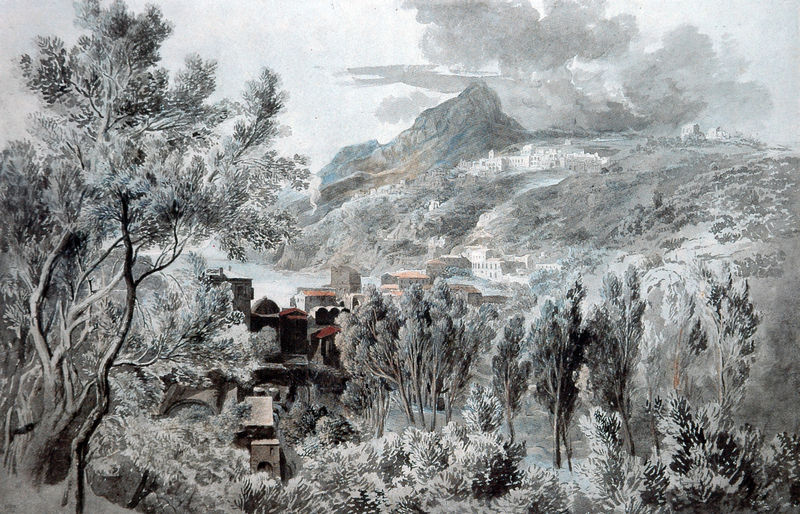
Titel: Vietri am Golf von Salerno
Künstler: Joseph Anton Koch
Standort: Wien
Institution: Akademie der bildenden Künste
Schlagwörter: baum, berg, felsen, gemälde, himmel, meer, schatten, wasser, wolken, aquarell, bäume, grün, landschaft, see, stadt, ufer, äste, fenster, grau, hell, hintergrund, licht, schwarz, skizze, weiss, zeichnung, dach, haus, rot, schnee, wiese, wolke, blass, weit, ast, baumstamm, häuser, hügel, stamm, gebüsch, gewässer, kirche, sträucher, pflanze, pflanzen, rosa, tal, wald, anhöhe, turm, küste, strand, bogen, italien, abhang, berge, fels, gebirge, hang, klippen, dorf, dächer, kahl, monochrom, winter, farblos, kuppel, romantik, tor, bucht, bögen, bergdorf, tusche, burg, türme, vulkan, festung, wälder, flora, kiefer, romantisch, fauna, siedlung, reif, naturalistisch, pinie, städte, dörfer, hüser, rauhreif, farbloss